Aerial crown-view tile of a tropical tree (Barro Colorado Island, Panama), acquired 20241112:
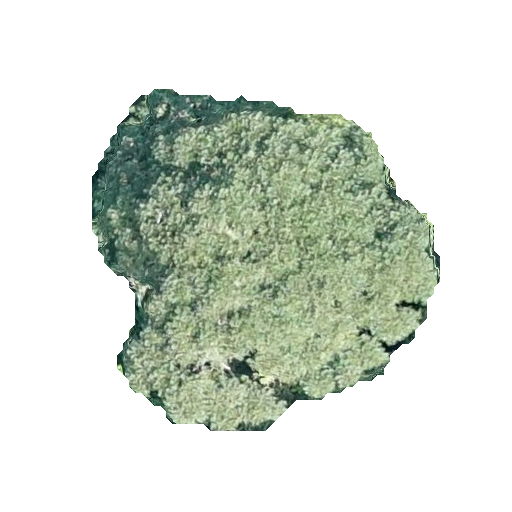
Species: Jacaranda copaia
GBIF accepted scientific name: Jacaranda copaia
Crown area: 135.667 m²